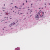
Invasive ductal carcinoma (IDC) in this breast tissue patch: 0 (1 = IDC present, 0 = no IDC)